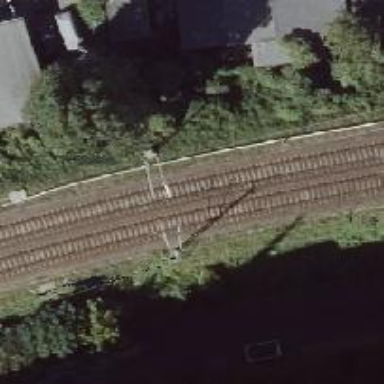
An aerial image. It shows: Catenary mast for power lines.